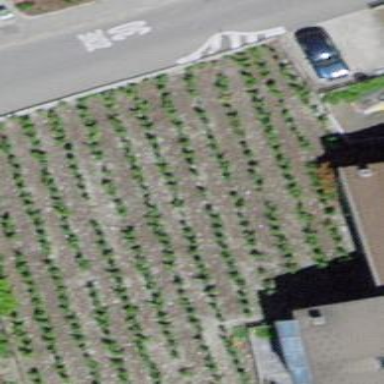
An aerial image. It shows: Vineyard growing grapes.